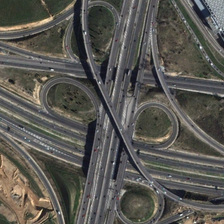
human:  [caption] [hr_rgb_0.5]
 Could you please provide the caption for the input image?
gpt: a large building is near a viaduct .

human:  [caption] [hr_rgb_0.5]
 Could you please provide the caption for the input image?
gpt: a large building is near a viaduct .

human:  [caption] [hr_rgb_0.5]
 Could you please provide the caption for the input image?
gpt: a large building is near a viaduct .

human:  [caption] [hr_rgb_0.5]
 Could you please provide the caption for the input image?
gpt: a large building is near a viaduct .

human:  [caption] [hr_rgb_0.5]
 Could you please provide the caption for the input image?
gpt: a large building is near a viaduct .